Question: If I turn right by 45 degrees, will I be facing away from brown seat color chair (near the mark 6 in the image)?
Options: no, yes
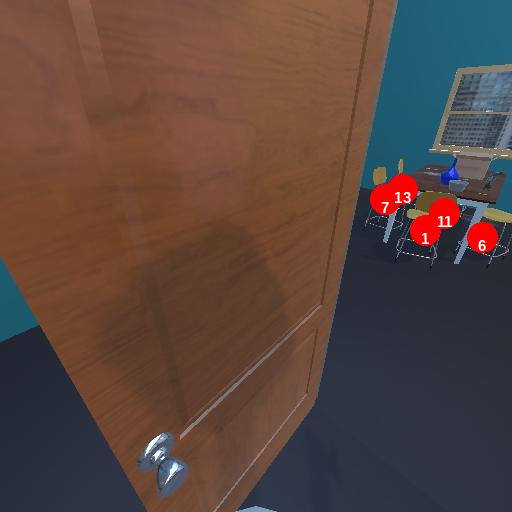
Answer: no